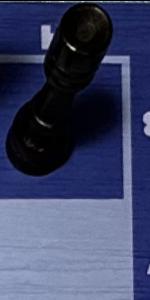
Label: Empty